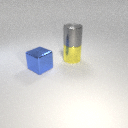
large gray metal cylinder above large yellow metal cylinder